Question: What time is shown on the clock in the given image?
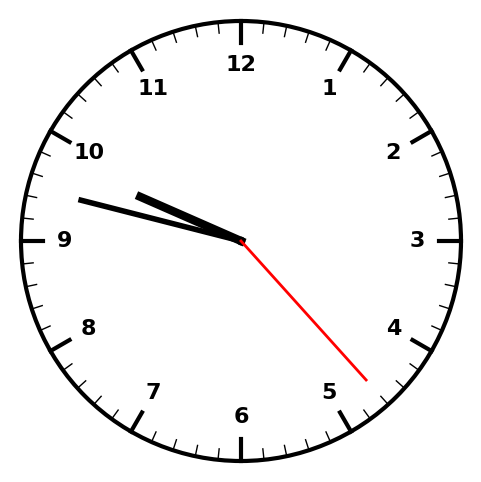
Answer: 09:47:23